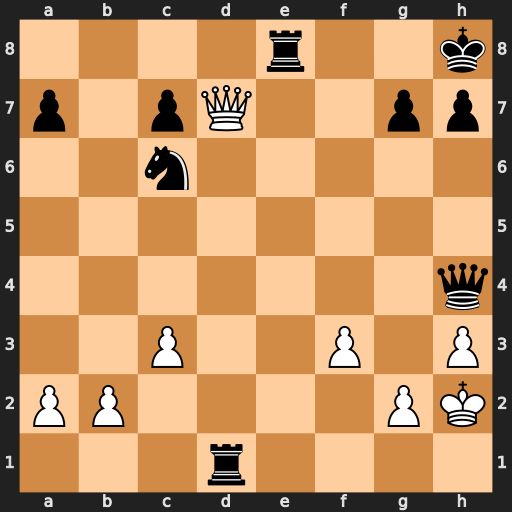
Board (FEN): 4r2k/p1pQ2pp/2n5/8/7q/2P2P1P/PP4PK/3r4
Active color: w
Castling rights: -
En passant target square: -
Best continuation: Qxe8#